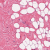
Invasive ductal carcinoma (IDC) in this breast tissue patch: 0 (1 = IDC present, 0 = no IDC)